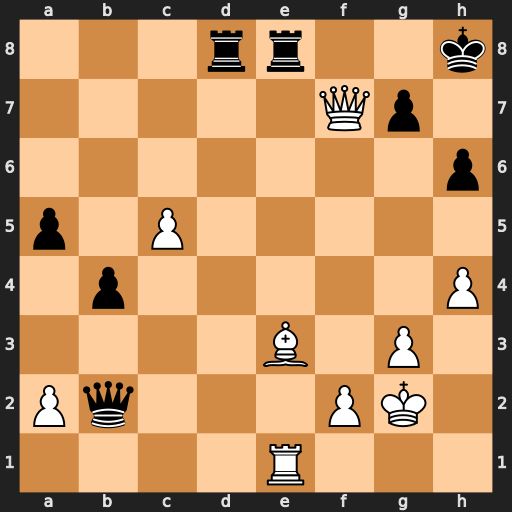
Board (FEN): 3rr2k/5Qp1/7p/p1P5/1p5P/4B1P1/Pq3PK1/4R3
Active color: w
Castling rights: -
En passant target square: -
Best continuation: Bc1 Rf8 Qxf8+ Rxf8 Bxb2